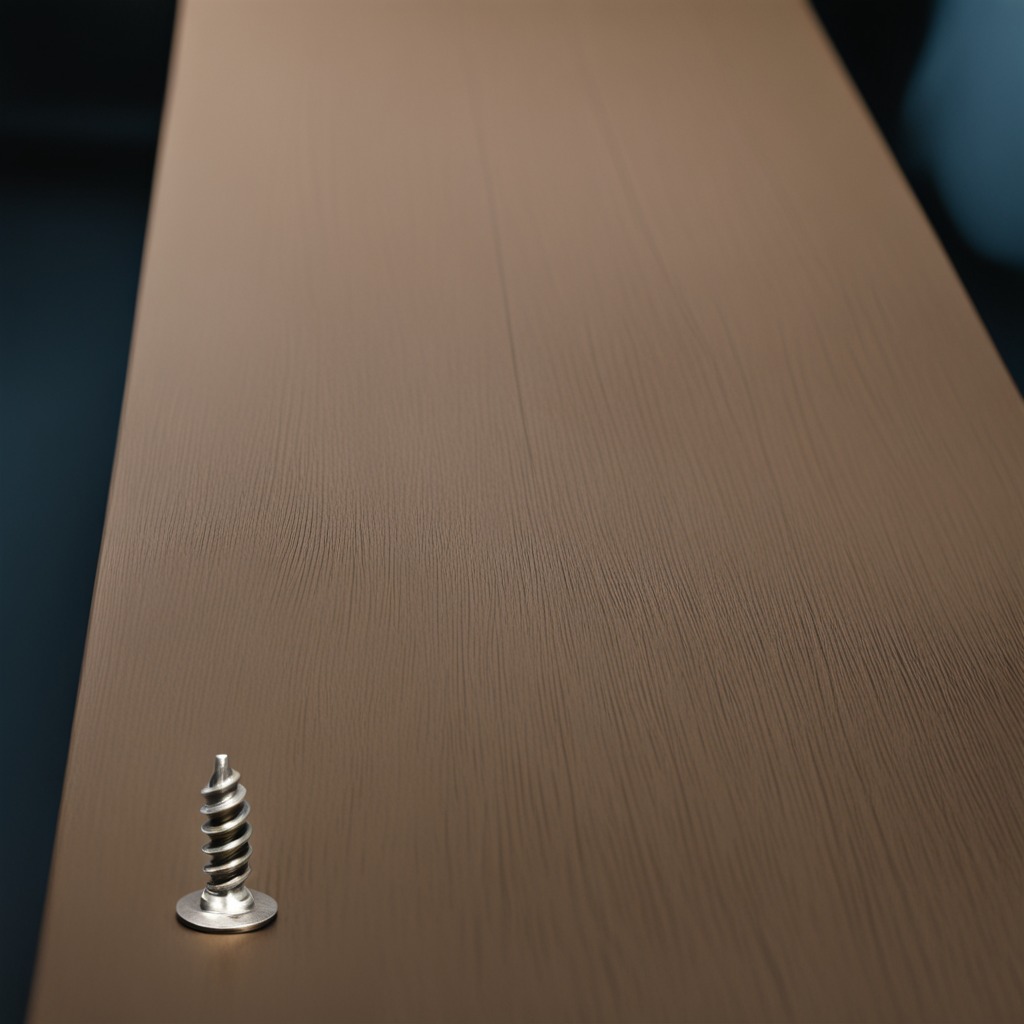
A metal screw lying on the table at twilight.